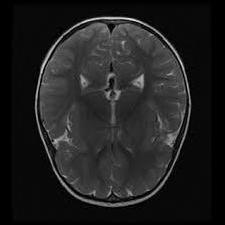
Label: notumor